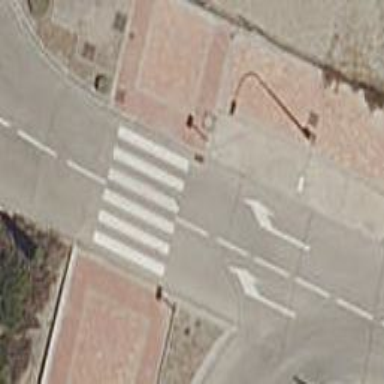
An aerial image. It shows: Uncontrolled road crossing.